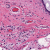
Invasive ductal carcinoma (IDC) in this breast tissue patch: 0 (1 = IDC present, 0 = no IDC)